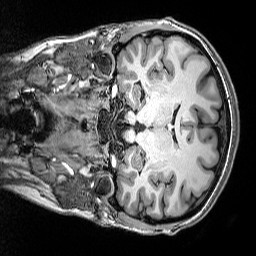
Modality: T1w
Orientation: coronal
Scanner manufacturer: siemens
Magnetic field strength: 3 T
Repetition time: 2.5 s
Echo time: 0.00343 s